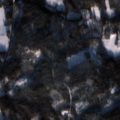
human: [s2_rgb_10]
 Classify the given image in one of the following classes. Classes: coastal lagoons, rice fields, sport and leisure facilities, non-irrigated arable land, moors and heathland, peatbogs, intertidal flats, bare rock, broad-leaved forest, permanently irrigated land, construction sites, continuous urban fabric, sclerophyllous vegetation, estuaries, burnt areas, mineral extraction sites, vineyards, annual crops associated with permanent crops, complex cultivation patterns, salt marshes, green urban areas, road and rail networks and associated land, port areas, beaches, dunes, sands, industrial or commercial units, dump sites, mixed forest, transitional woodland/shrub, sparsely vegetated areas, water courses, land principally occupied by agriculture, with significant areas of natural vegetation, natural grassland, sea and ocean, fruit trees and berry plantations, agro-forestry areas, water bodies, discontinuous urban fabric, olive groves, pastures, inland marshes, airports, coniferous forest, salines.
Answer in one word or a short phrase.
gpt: land principally occupied by agriculture, with significant areas of natural vegetation, coniferous forest, transitional woodland/shrub